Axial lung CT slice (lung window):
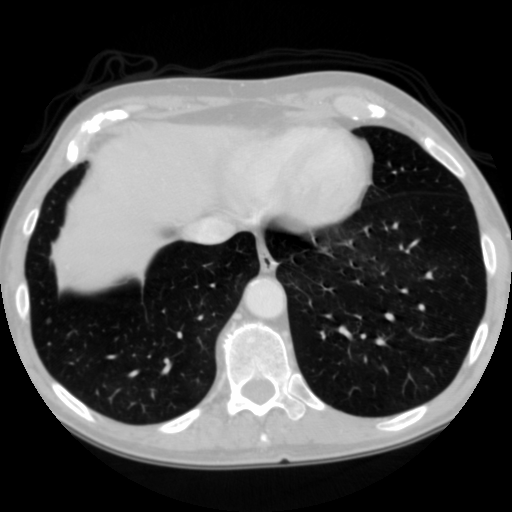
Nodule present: no